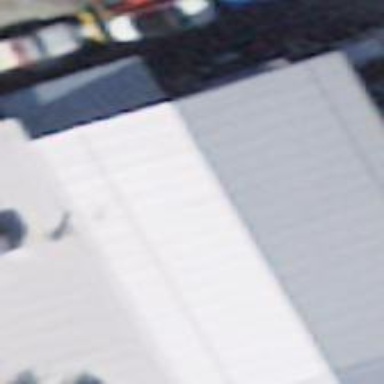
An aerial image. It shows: Industrial building.